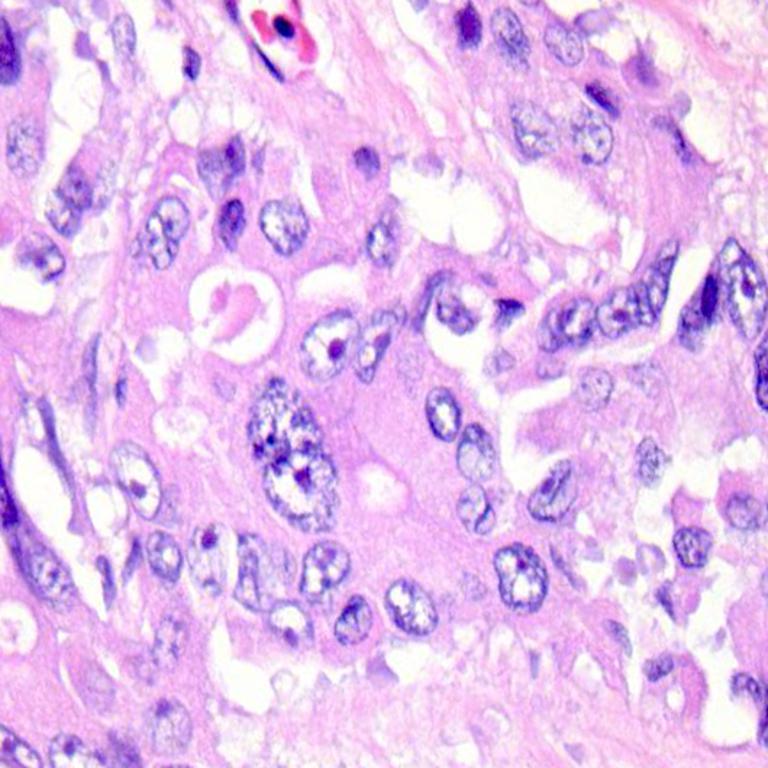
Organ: colon
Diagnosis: adenocarcinomas